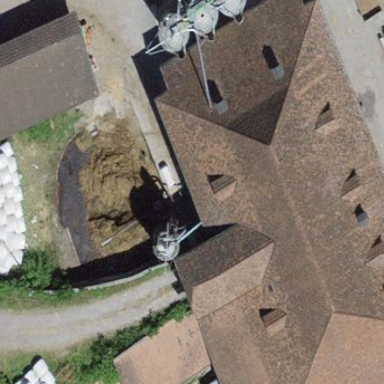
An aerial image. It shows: Rural barn.